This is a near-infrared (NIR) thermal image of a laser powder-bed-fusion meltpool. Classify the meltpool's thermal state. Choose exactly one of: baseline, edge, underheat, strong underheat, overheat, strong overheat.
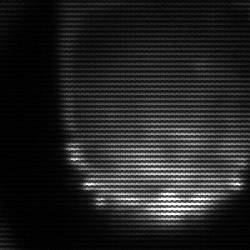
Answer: edge